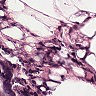
Metastatic tissue present: no